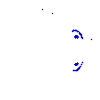
Particle: proton